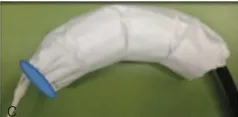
Reconstruction of the final angiography control.
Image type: radiology (x_ray)